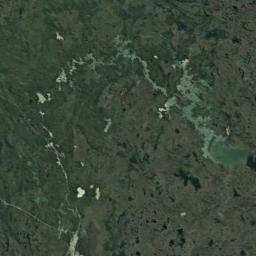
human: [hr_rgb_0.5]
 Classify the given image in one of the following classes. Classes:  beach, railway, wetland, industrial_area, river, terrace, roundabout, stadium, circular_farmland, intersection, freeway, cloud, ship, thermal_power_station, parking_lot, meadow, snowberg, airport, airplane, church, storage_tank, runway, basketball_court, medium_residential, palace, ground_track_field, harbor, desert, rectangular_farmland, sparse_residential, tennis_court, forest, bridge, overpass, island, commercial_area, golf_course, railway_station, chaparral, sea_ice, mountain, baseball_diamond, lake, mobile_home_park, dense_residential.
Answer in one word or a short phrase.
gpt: wetland